Question: I am trying to show cancel button in 'UIActionSheet' but it's not showing, is that an acceptable behavior? please advice.
'''
UIActionSheet *actionSheet = [[UIActionSheet alloc]
initWithTitle:@"Are you sure you want to clear the cache?"
delegate:self
cancelButtonTitle:@"No"
destructiveButtonTitle:@"Yes"
otherButtonTitles:nil];
[actionSheet showInView:self.view];
[actionSheet release];
'''

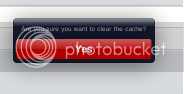
Answer: iPads have some special rules about action sheets and their cancel buttons, depending on where you are displaying it from:
> You can present an action sheet from a toolbar, tab bar, button bar item, or from a view. This class takes the starting view and current platform into account when determining how to present the action sheet. For applications running on iPhone and iPod touch devices, the action sheet typically slides up from the bottom of the window that owns the view. For applications running on iPad devices, the action sheet is typically displayed in a popover that is anchored to the starting view in an appropriate way. Taps outside of the popover automatically dismiss the action sheet, as do taps within any custom buttons. You can also dismiss it programmatically.When presenting an action sheet on an iPad, there are times when you should not include a cancel button. If you are presenting just the action sheet, the system displays the action sheet inside a popover without using an animation. Because taps outside the popover dismiss the action sheet without selecting an item, this results in a default way to cancel the sheet. Including a cancel button would therefore only cause confusion. However, if you have an existing popover and are displaying an action sheet on top of other content using an animation, a cancel button is still appropriate. For more information see iPad Human Interface Guidelines.
Here's a link with more explanation: <URL>